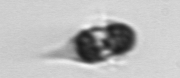
Label: Mesodinium